Question: I bought membership for <URL> video series.ThinkVitamin and iDeveloper.tv both are using xcode 3 and I am having xcode 4.
I am confused in getting the file structure tree. For example xcode 4 is not having resources group directory.(Atleast for a beginer like me its not, specially when you are trying to understand things from videos and try it out those things on your machine.)

This is just a beginning right now. I dont want to invest time on understanding whats changed, keep googling every 10 mins for how this can be done in Xcode4 etc (for now only, later on I will check.)
So the point is:
- -
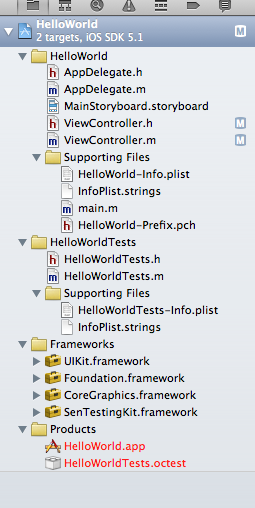
Answer: > Is there any big change between Xcode 3 and Xcode 4.2?
Xcode 4 was/is a major update, it was all about big changes! You can't directly compare the interface of Xcode 4 to the one of Xcode 3, so trying to learn Xcode 4 with videos about Xcode 3 is a really bad idea, especially if you have no previous experience with Xcode!
> What you guys suggest to buy some other membership which has latest video series
Yes, or the guides from Apple directly. They are free, and cover every little detail!
Also, you actual problem, the missing xib files, have nothing to do with Xcode 4 vs Xcode 3, but you created an iOS 5 application which now uses Storyboards instead of normal xibs (and while you can change it back, your video tutorial doesn't tell you anything about it because not only does it focus on an outdate Xcode version, but also on an outdated iOS version)